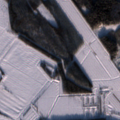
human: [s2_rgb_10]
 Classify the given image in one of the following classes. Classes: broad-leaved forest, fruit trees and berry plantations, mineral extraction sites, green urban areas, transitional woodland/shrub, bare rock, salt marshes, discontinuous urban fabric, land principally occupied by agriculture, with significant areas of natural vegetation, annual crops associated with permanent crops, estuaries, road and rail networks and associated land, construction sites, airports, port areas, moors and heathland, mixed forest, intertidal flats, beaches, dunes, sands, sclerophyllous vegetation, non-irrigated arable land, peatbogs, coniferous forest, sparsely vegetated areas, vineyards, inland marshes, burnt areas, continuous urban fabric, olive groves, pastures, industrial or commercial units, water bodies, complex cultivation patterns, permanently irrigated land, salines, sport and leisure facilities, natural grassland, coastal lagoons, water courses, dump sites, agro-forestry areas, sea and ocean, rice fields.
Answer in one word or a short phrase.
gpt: coniferous forest, mixed forest, transitional woodland/shrub, peatbogs